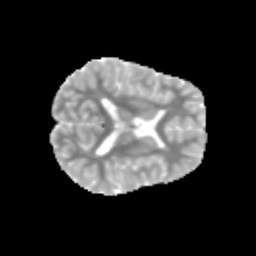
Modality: MD
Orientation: axial
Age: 11
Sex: male
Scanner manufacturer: siemens
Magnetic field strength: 3 T
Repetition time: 3.8 s
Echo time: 0.07 s